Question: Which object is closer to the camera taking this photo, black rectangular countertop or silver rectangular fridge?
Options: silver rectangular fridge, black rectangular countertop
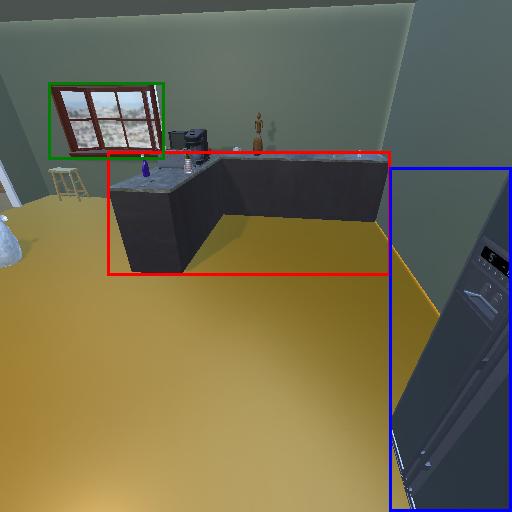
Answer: silver rectangular fridge